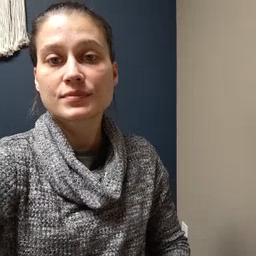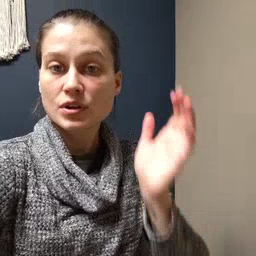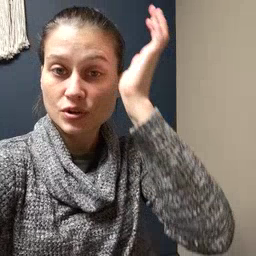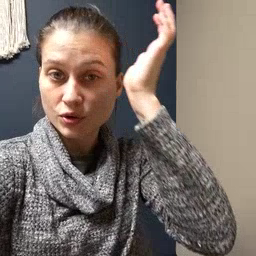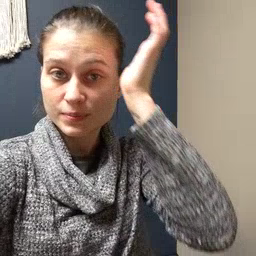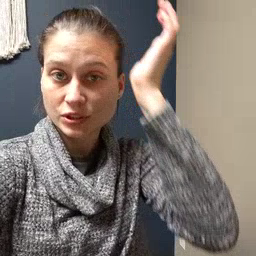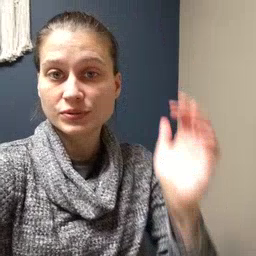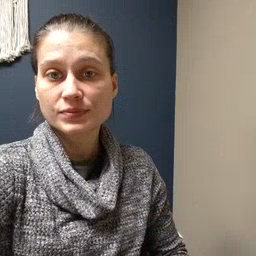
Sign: garbage